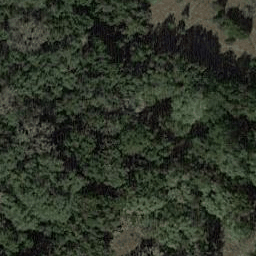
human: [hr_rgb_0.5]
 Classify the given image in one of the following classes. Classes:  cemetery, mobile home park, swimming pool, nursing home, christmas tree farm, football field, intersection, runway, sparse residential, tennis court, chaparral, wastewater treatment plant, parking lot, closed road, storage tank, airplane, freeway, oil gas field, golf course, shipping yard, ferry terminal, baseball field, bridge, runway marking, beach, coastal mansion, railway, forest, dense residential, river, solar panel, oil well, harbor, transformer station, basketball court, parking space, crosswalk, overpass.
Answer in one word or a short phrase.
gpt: forest